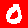
Digit: 0